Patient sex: M
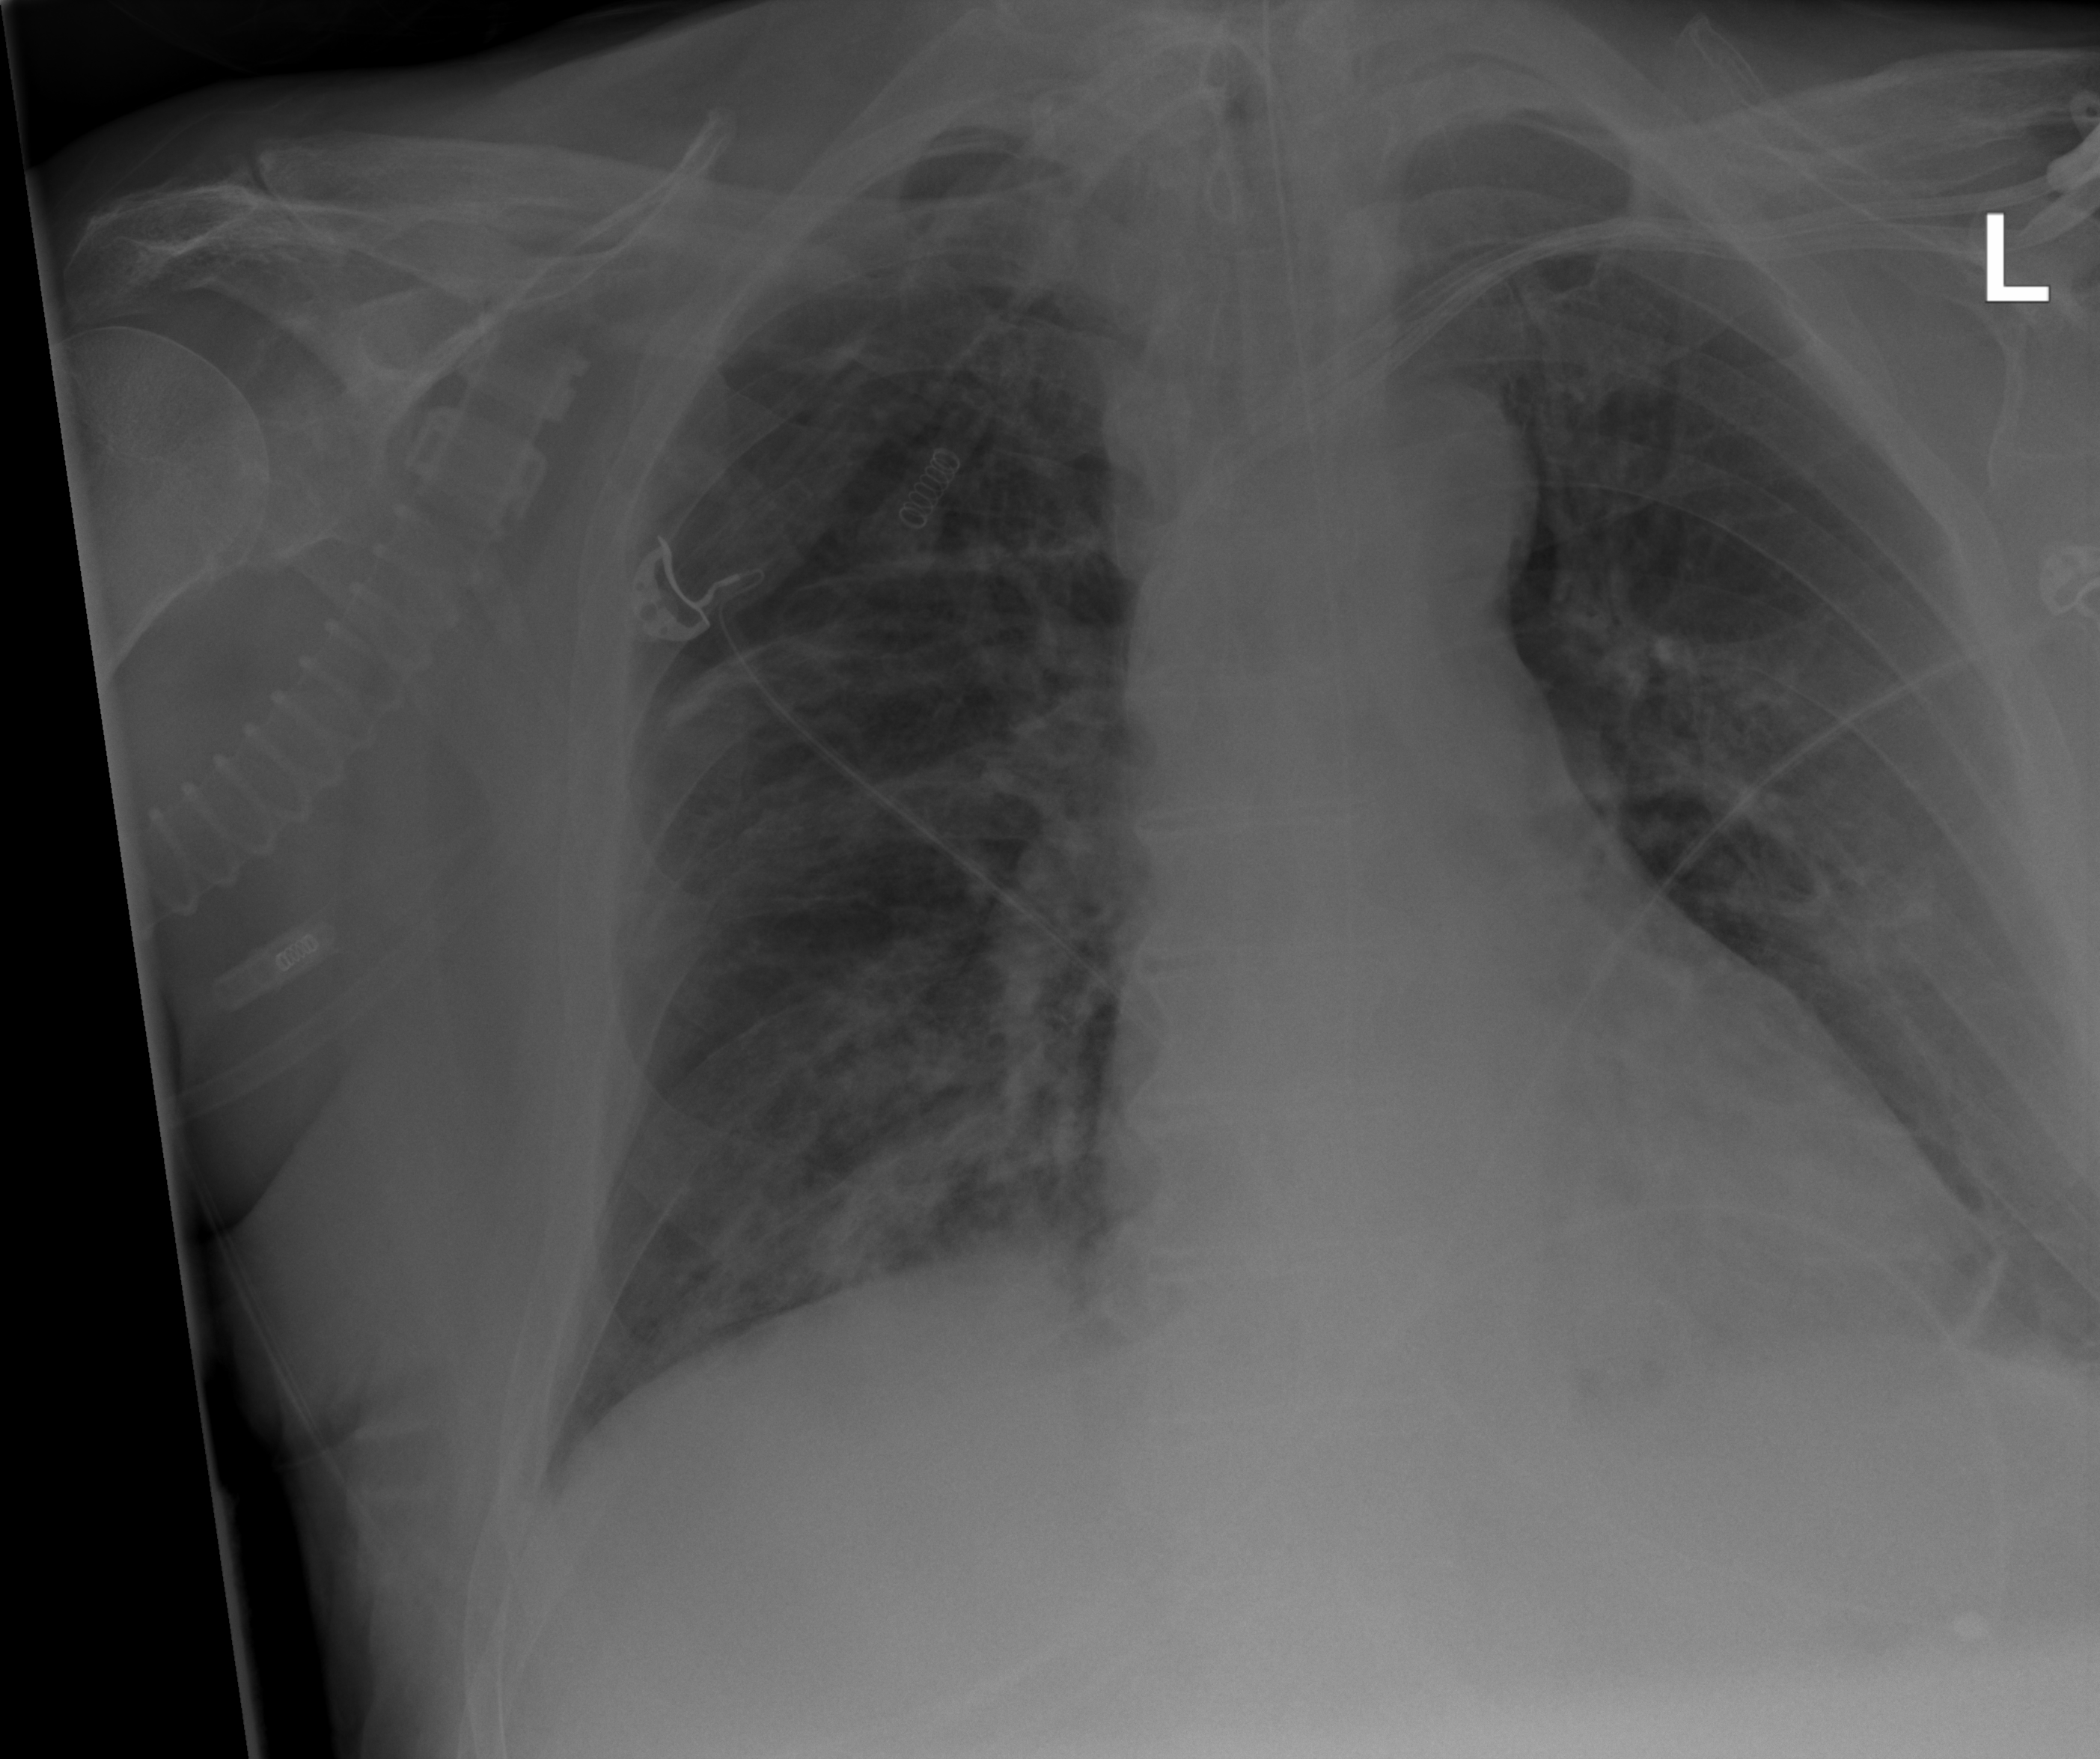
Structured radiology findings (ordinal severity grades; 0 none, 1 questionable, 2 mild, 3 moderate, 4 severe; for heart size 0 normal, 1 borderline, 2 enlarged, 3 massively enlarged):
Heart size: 0
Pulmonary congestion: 2
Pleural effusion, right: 0
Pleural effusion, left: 2
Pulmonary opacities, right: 2
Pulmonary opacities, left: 1
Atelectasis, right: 2
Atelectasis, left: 2